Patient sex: F
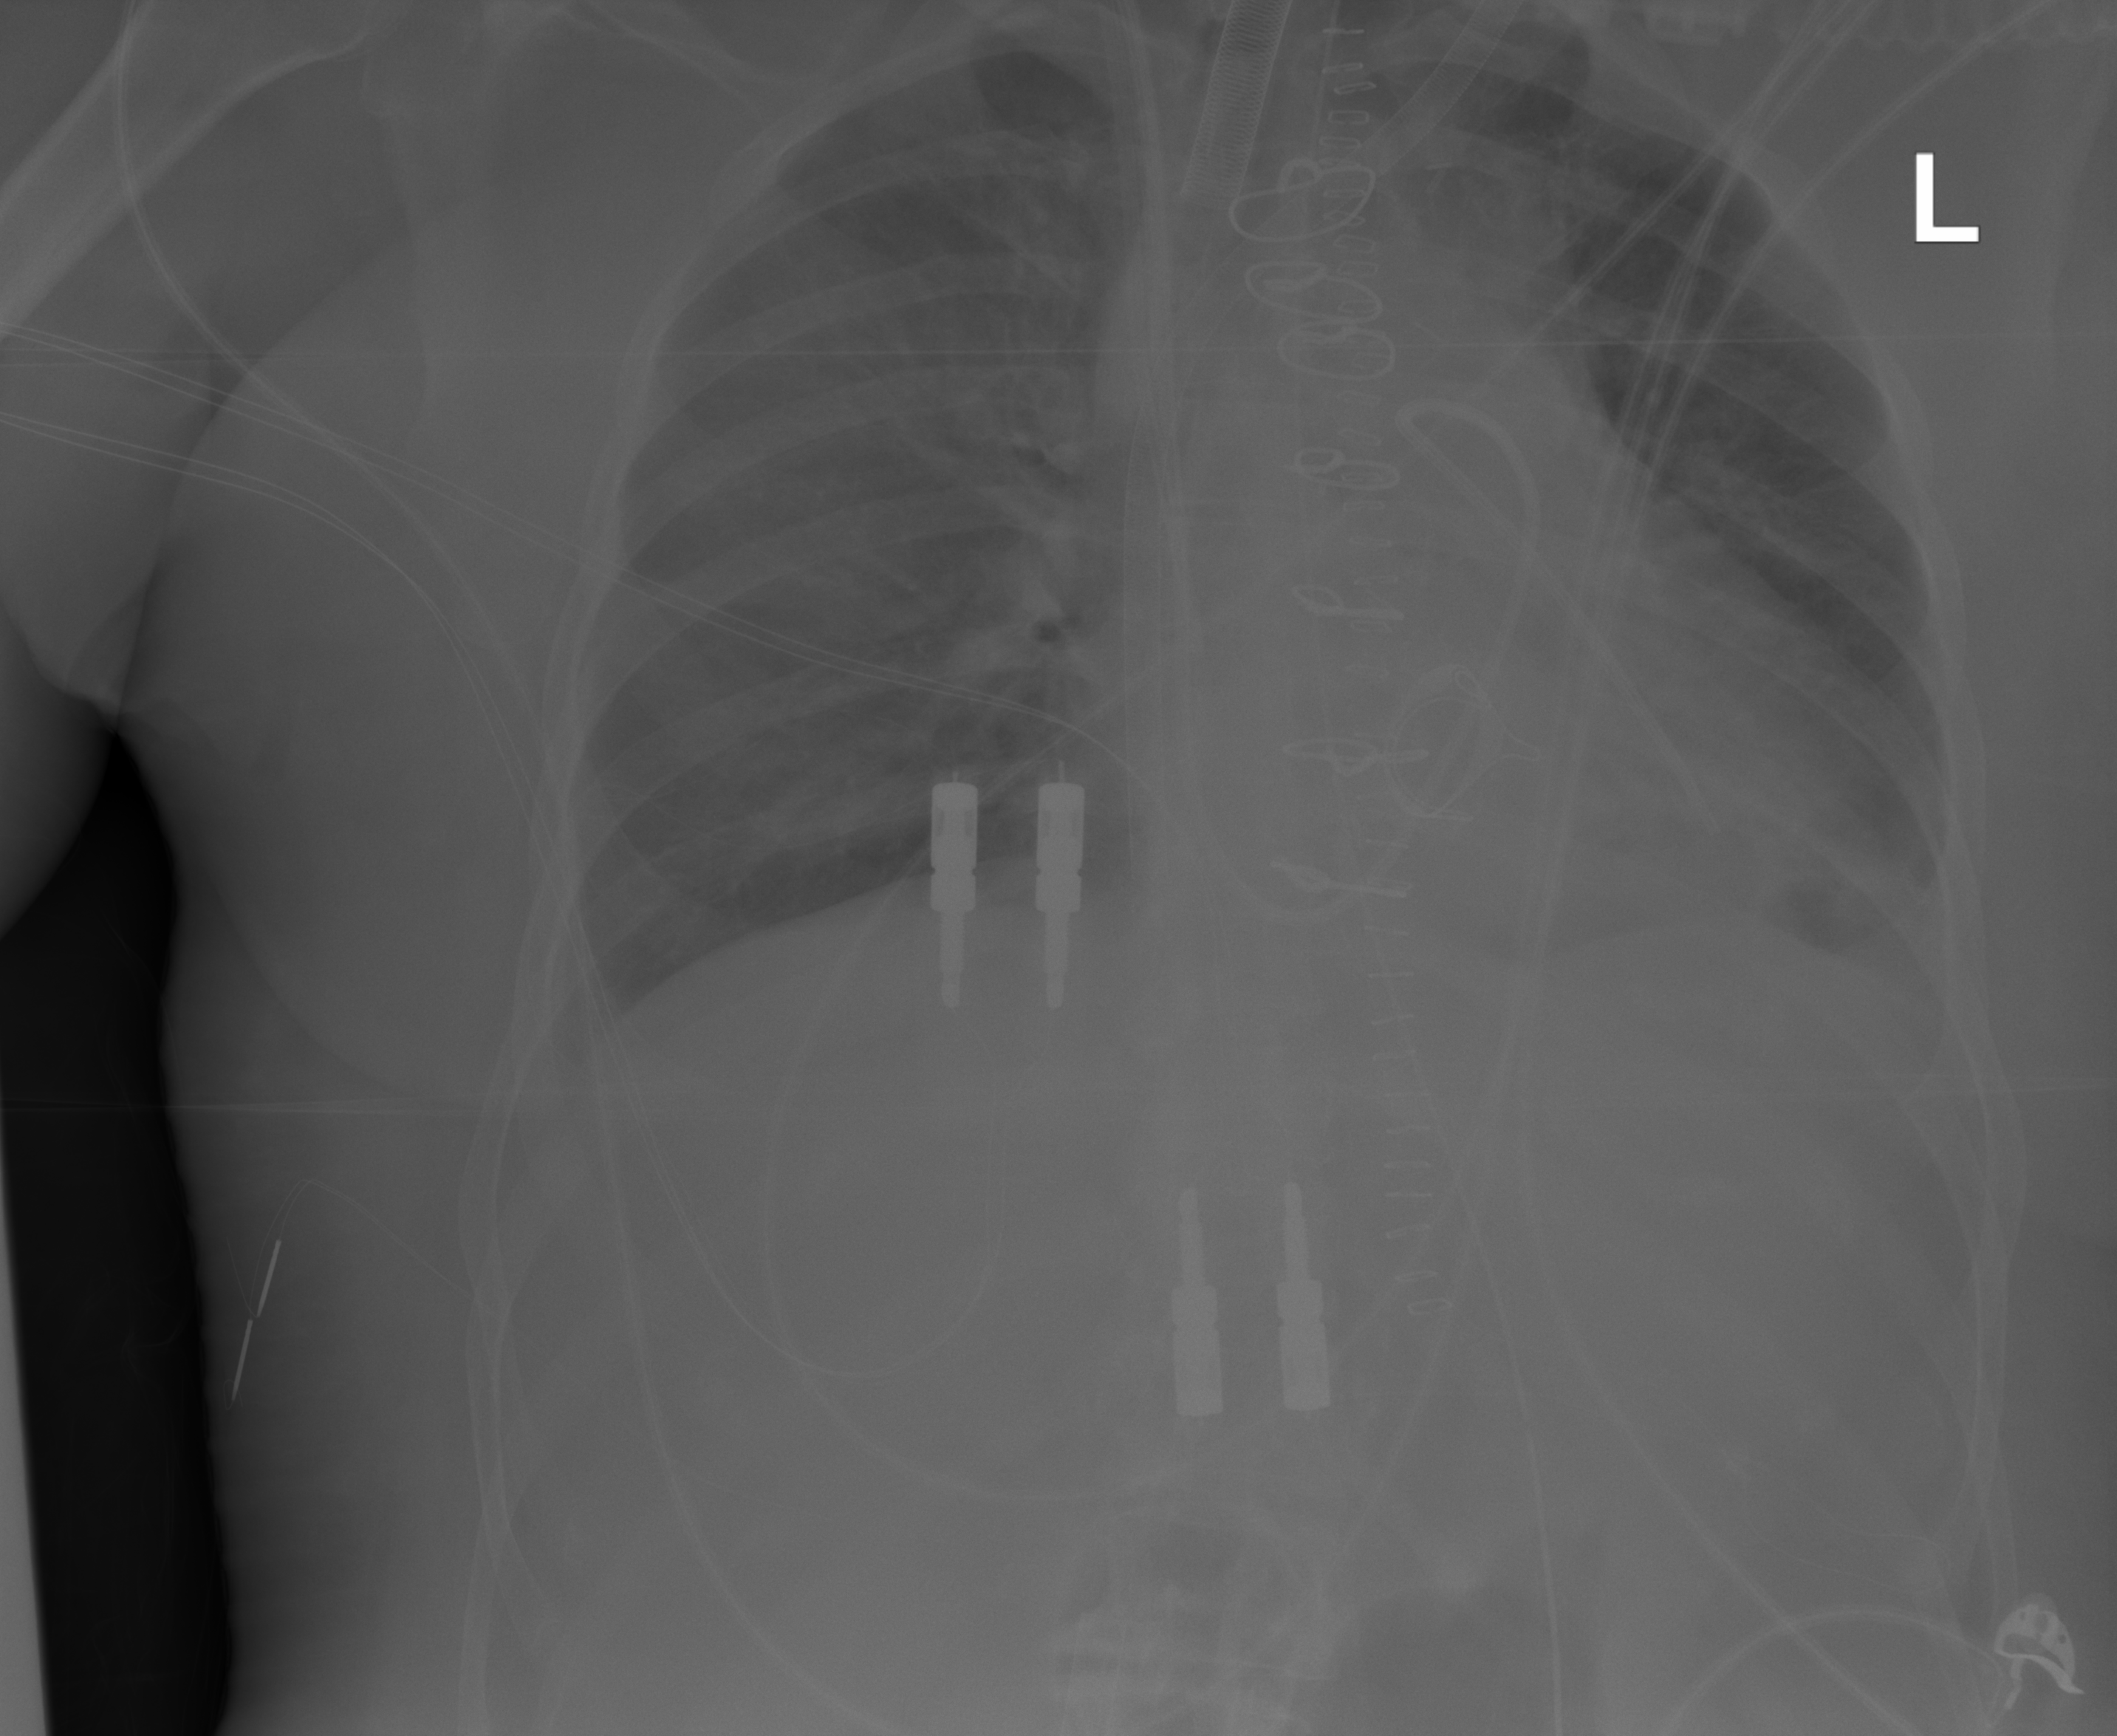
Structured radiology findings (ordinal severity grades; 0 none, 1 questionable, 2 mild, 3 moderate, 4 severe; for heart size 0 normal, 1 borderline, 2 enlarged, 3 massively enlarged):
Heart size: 1
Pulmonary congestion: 0
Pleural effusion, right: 2
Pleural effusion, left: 2
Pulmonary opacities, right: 0
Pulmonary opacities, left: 0
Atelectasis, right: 0
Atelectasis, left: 0